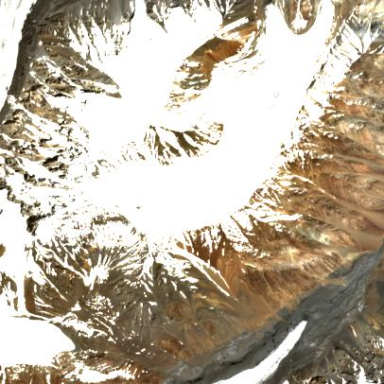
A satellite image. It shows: Majestic glacier in the distance.